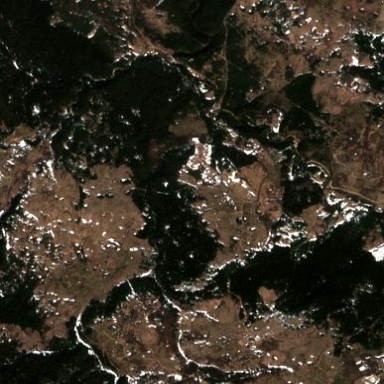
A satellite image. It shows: Evergreen woodland with leafless trees.